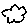
Label: cloud